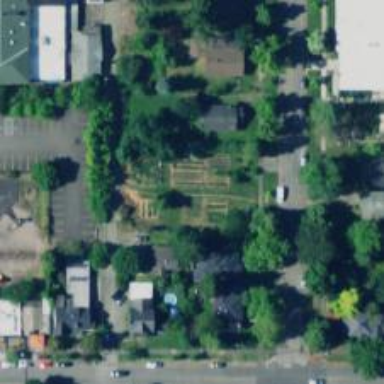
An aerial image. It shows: Community garden filled with leisure land.